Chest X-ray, AP view. Patient: 73 years old, sex M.
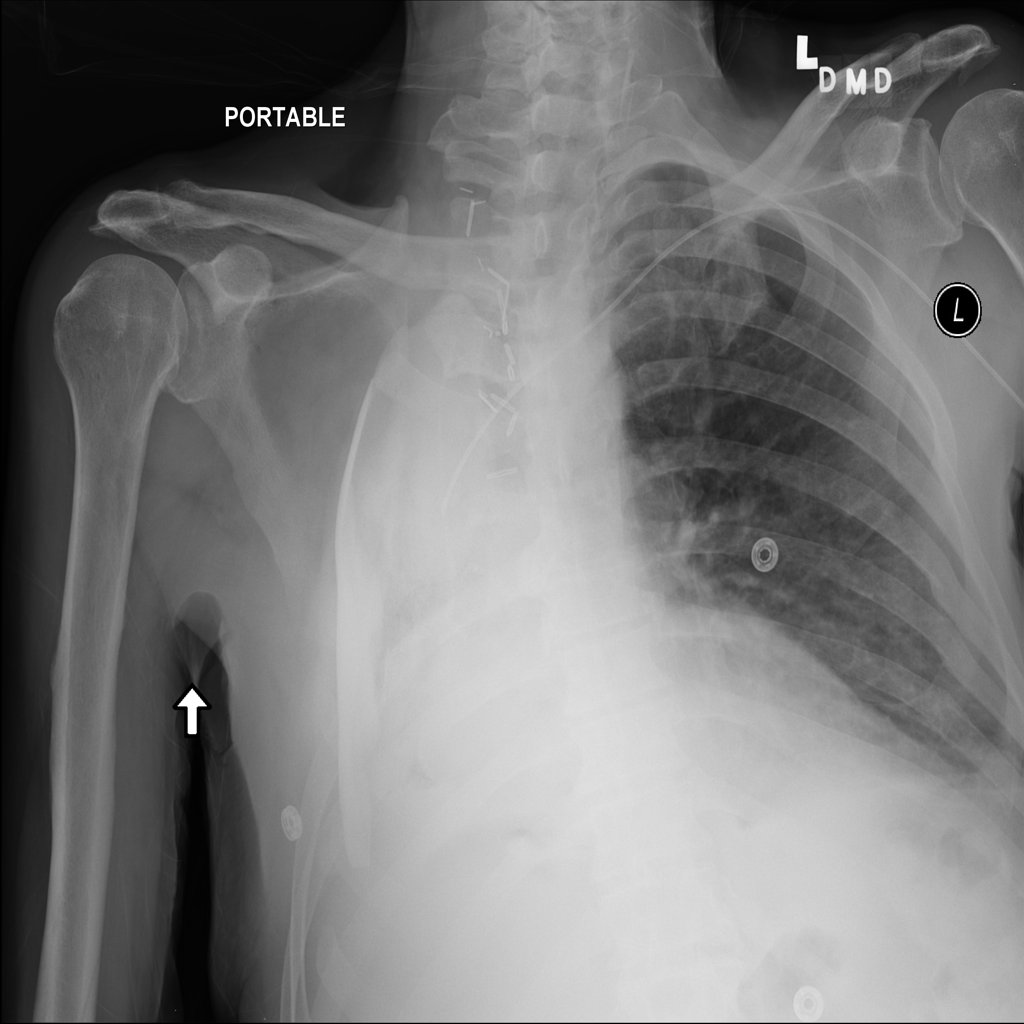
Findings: No Finding